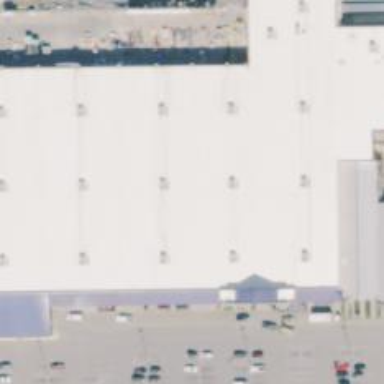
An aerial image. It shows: Retail building.